Interaction volume radius: 5 \u00c5
Interaction volume height: 15 \u00c5
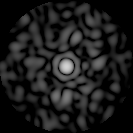
Disorder parameter: 0.7727